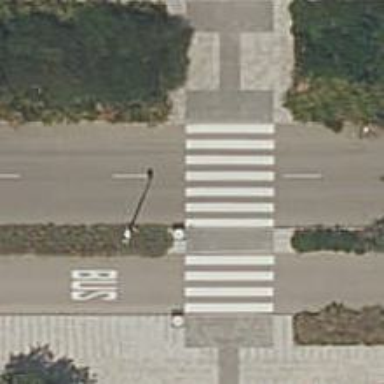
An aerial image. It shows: Uncontrolled crossing on the road.